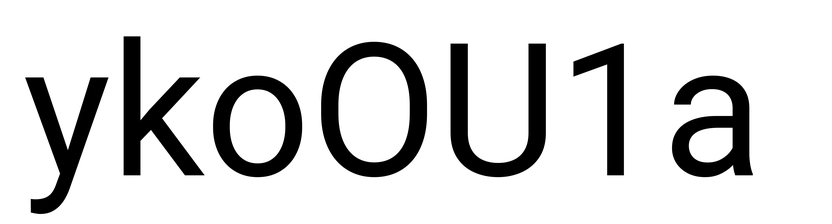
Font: Roboto_Regular